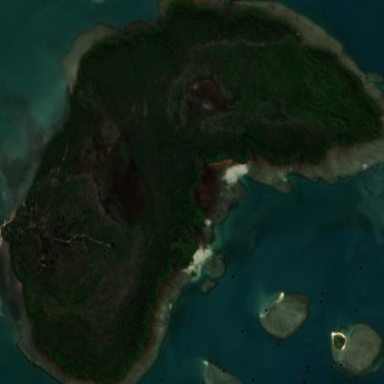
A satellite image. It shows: Island with natural coastline.